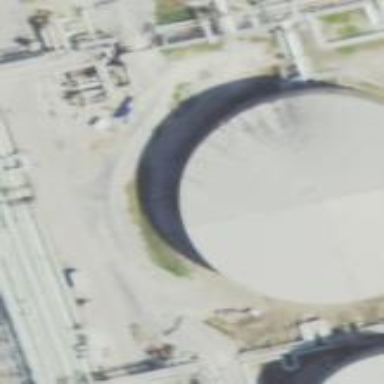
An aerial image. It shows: Storage tank created as man-made structure.